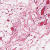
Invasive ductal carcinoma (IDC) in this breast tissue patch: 0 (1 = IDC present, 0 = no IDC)